Question: I have this image that is to be implemented in HTML and CSS.

This is what I have tried.
'''
<span>$</span><span style="font-size: 50px;">99</span><span style="vertical-align: text-top;">00</span>
'''
But this actually doesn't turn out like I want in the image.
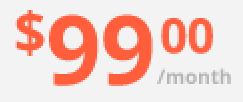
Answer: For example:
'''
.price {
font-size: 80px;
color: #f60;
}
.price sup {
font-size: 38px;
}
.price sub {
font-size: 28px;
color: #aaa;
position: absolute;
display: inline-block;
margin: 48px 0 0 -40px;
}
'''
'''
<span class="price"><sup>$</sup>99<sup>00</sup><sub>/month</sub></span>
'''
<URL>